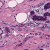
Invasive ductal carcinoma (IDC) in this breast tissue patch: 0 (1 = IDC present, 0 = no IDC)